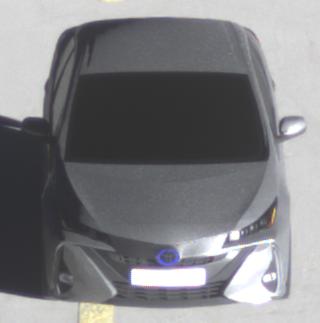
Make: Toyota
Model: Prius 1.8 Plug-In Hybrid
Detailed model: Prius (XW5) Plug-In
Model produced from: 2019/07
Model produced until: 2020/07
Doors: 5
Color: gray
Road condition: dry road
Daytime: sunrise or sunset
Contrast: low contrast